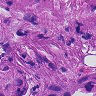
Metastatic tissue present: yes